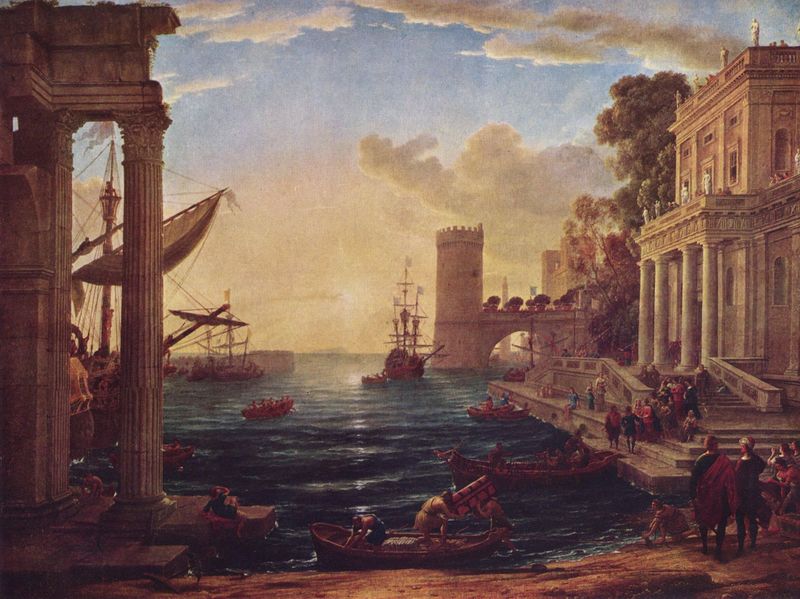
Titel: Einschiffung der Königin von Saba
Künstler: Claude Lorrain
Standort: London
Institution: National Gallery
Schlagwörter: baum, blau, himmel, mann, meer, wasser, wolken, bäume, gelb, grün, menschen, see, stadt, ufer, abend, braun, fenster, frankreich, männer, pfeiler, säule, säulen, weiss, gebäude, haus, schloss, wolke, gesellschaft, malerei, wand, architektur, barock, schauen, öl, dämmerung, horizont, häuser, morgen, sonnenaufgang, spiegelung, brücke, gewässer, sonne, land, händler, klassizismus, renaissance, boot, boote, handel, turm, schiff, schiffe, segel, segelboot, segelschiffe, strand, welle, wellen, bogen, fassade, italien, venedig, mast, schiffer, segelschiff, sonnenlicht, mauer, sonnenuntergang, pilaster, figuren, hafen, ladung, masten, luft, treppe, treppen, soldaten, ruderboot, stimmung, stufen, abendrot, takelage, zinnen, impression, wände, schimmer, truhe, antike, burg, palast, mondschein, kiste, kapitell, skulpturen, mauern, portikus, kanneluren, ballustrade, tempel, dorisch, korinthisch, bote, abenddämmerung, brücken, zinne, mittelrisalit, mehr, ausfahrt, trppe, pallazo, lorrain, italiener, claude lorrain, abtakeln, lothringen